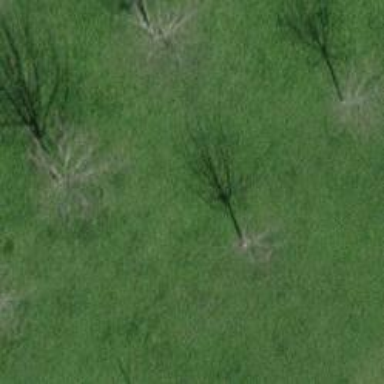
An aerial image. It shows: Row of trees in natural setting.